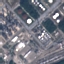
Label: Industrial